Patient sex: M
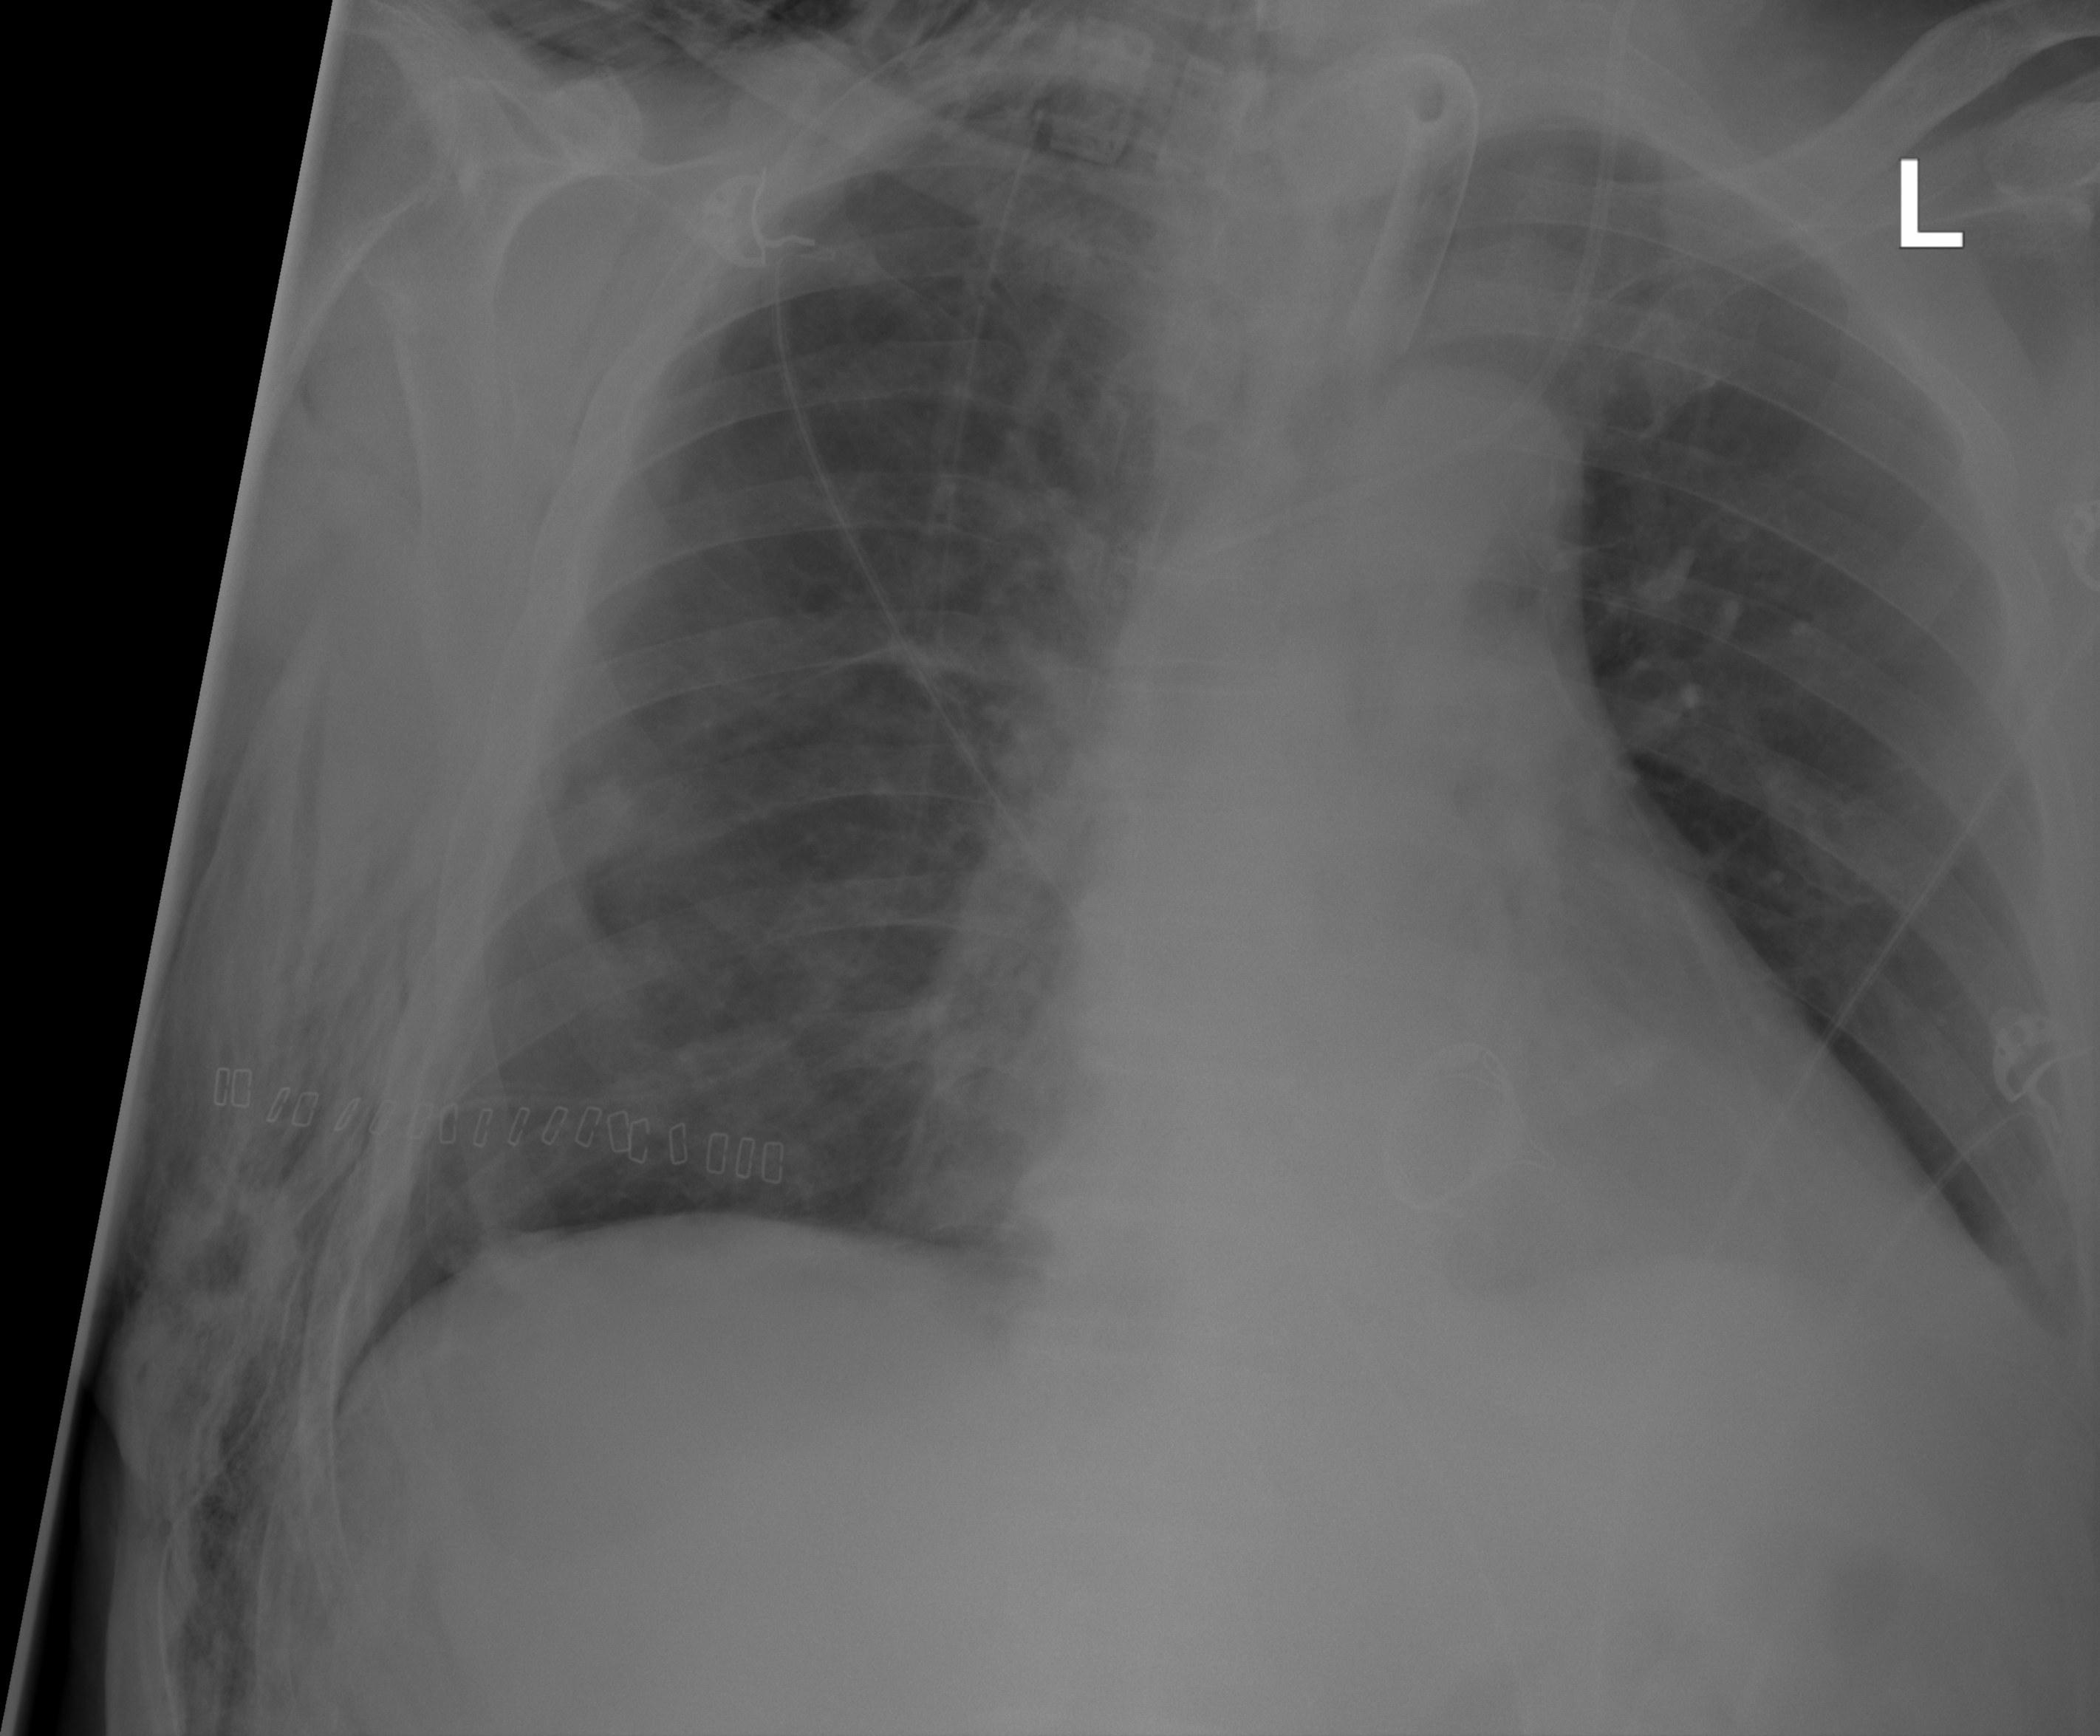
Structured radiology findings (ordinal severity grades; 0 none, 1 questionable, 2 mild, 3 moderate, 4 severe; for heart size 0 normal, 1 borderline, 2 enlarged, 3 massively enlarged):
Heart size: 2
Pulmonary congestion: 0
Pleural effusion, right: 0
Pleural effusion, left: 0
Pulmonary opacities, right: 0
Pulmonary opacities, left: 0
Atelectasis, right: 2
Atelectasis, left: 0